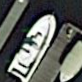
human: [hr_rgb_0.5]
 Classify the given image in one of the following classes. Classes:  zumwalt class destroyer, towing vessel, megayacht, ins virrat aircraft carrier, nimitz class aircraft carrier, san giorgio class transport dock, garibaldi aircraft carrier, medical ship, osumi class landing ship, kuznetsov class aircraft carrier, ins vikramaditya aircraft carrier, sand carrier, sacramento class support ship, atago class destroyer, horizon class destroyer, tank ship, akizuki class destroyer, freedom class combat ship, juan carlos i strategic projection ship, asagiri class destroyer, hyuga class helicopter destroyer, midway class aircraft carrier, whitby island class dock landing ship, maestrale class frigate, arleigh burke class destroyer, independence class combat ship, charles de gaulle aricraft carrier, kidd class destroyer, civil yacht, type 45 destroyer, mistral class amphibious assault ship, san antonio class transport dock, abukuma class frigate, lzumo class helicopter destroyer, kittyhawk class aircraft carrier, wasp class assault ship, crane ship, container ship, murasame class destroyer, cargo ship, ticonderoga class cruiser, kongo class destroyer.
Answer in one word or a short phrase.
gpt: Civil yacht